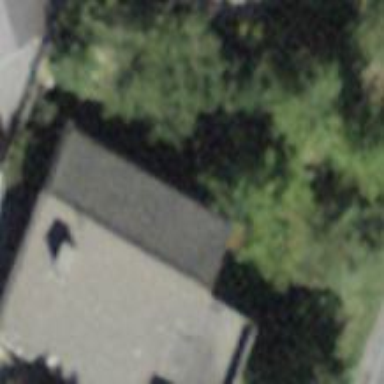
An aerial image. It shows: Building with tile roof.